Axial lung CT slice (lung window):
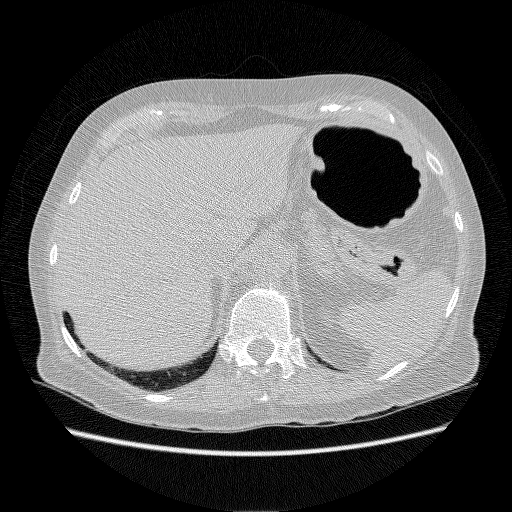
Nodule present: no